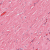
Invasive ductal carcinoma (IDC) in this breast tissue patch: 0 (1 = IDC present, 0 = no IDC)